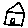
Label: house